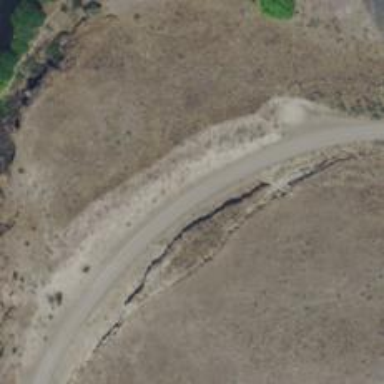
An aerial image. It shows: Unclassified road.